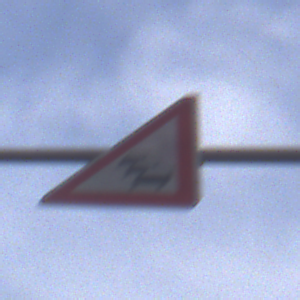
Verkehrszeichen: Stau
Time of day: MorningAfternoon
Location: Outdoor (Suburban)
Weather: PartlyCloudy
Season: NotSpecified
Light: Natural